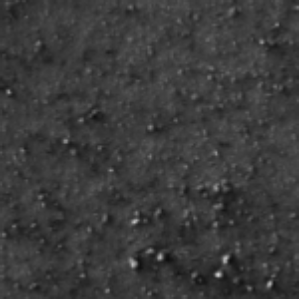
Label: frost